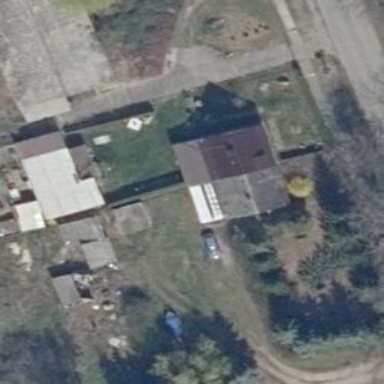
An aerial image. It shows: Detached building with gabled roof.